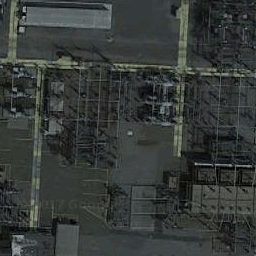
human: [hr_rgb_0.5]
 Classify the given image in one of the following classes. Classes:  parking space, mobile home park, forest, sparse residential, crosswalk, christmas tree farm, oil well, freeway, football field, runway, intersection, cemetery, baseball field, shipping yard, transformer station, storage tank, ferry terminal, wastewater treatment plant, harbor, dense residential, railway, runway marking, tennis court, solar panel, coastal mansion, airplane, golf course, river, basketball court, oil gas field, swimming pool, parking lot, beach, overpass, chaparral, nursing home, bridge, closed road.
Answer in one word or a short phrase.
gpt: transformer station